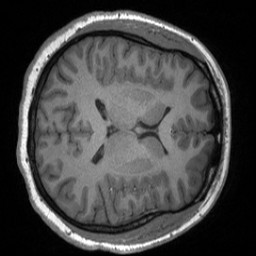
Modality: T1w
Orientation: axial